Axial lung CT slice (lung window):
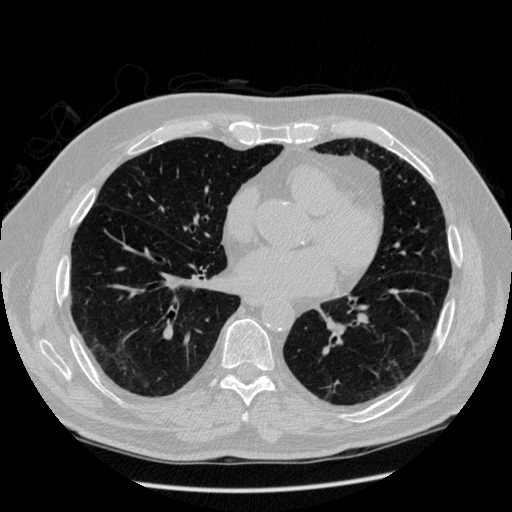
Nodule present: no